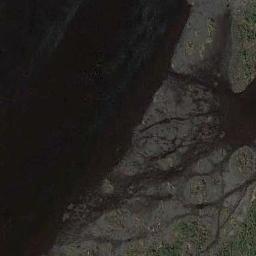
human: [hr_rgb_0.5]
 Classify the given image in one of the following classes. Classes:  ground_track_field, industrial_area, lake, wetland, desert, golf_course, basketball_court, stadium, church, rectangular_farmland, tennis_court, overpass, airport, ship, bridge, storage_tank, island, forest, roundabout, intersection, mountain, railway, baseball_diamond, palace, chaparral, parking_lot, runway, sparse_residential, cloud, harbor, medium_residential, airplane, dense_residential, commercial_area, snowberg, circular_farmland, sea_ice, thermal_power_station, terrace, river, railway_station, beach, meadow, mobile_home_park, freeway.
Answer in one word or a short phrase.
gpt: wetland